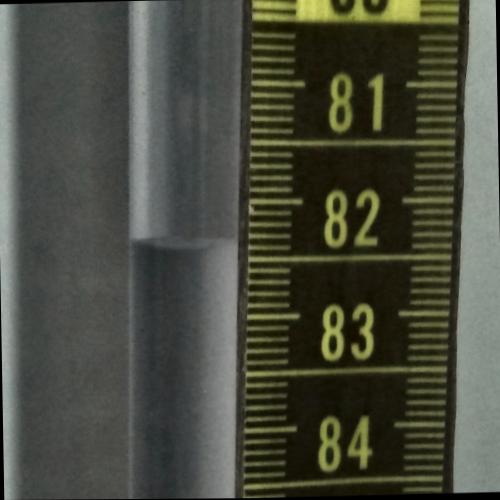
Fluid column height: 82.4 cm